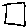
Label: square